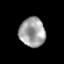
Tissue: prostate
Cell type: NK cells
Senescence score: 0.2176
Nuclear area (px): 738
Mean DAPI intensity: 160.722